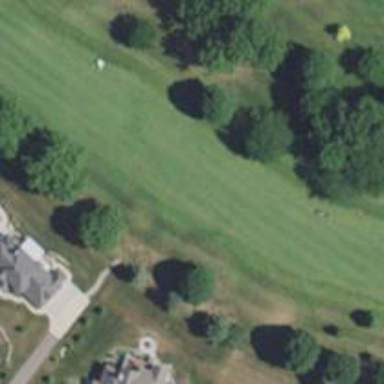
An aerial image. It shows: Golf hole.